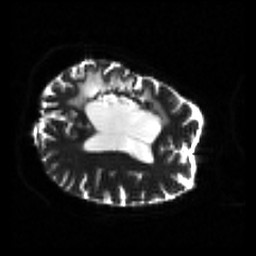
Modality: sbref
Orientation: axial
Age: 31
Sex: female
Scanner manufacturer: siemens
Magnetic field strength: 3 T
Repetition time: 4.5 s
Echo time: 0.103 s